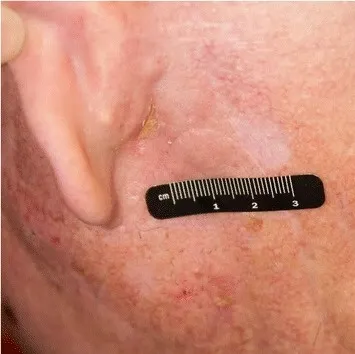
Near-resolution of left mastoid lesion. Pre-treatment image documentation was not obtained.
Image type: endoscopy (airway_endoscopy)